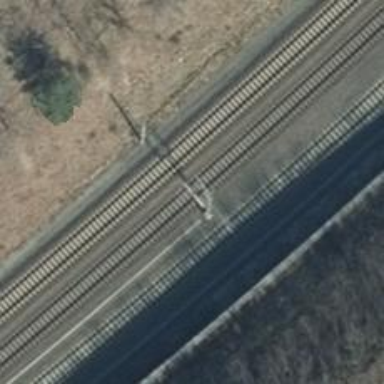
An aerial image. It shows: Milestone along the railway with catenary mast.